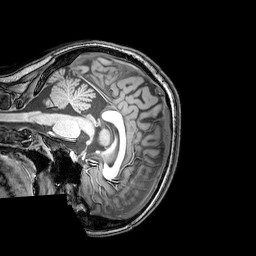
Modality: T1w
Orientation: sagittal
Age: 25
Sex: female
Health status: healthy
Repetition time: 0.081 s
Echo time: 0.037 s